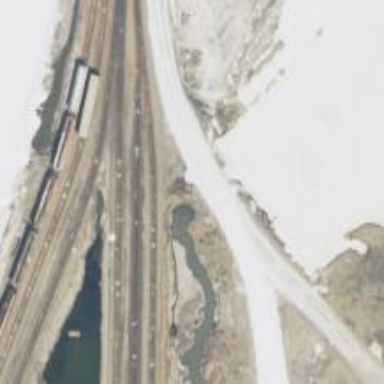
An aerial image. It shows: Railway spur service.